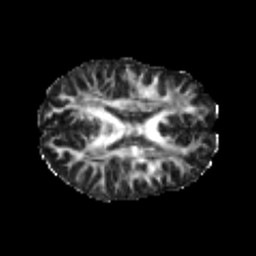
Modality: FA
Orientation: axial
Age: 22
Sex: female
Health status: healthy
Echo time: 0.074 s